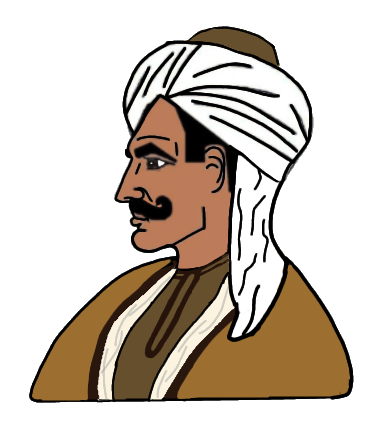
Label: 4_Yes_Chad